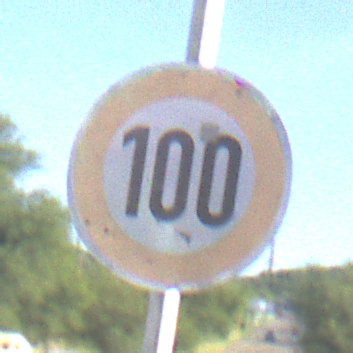
Verkehrszeichen: Geschwindigkeit100
Umgebung: Outdoor, RoadRail
Tageszeit: MorningAfternoon
Wetter: PartlyCloudy
Licht: Natural
Jahreszeit: NotSpecified
Kontrast: HighContrast